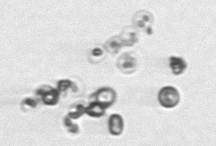
Label: Thalassiosira_sp_aff_mala